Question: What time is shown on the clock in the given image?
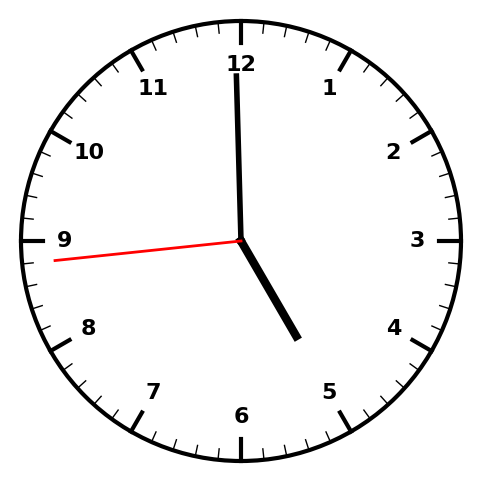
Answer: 04:59:44